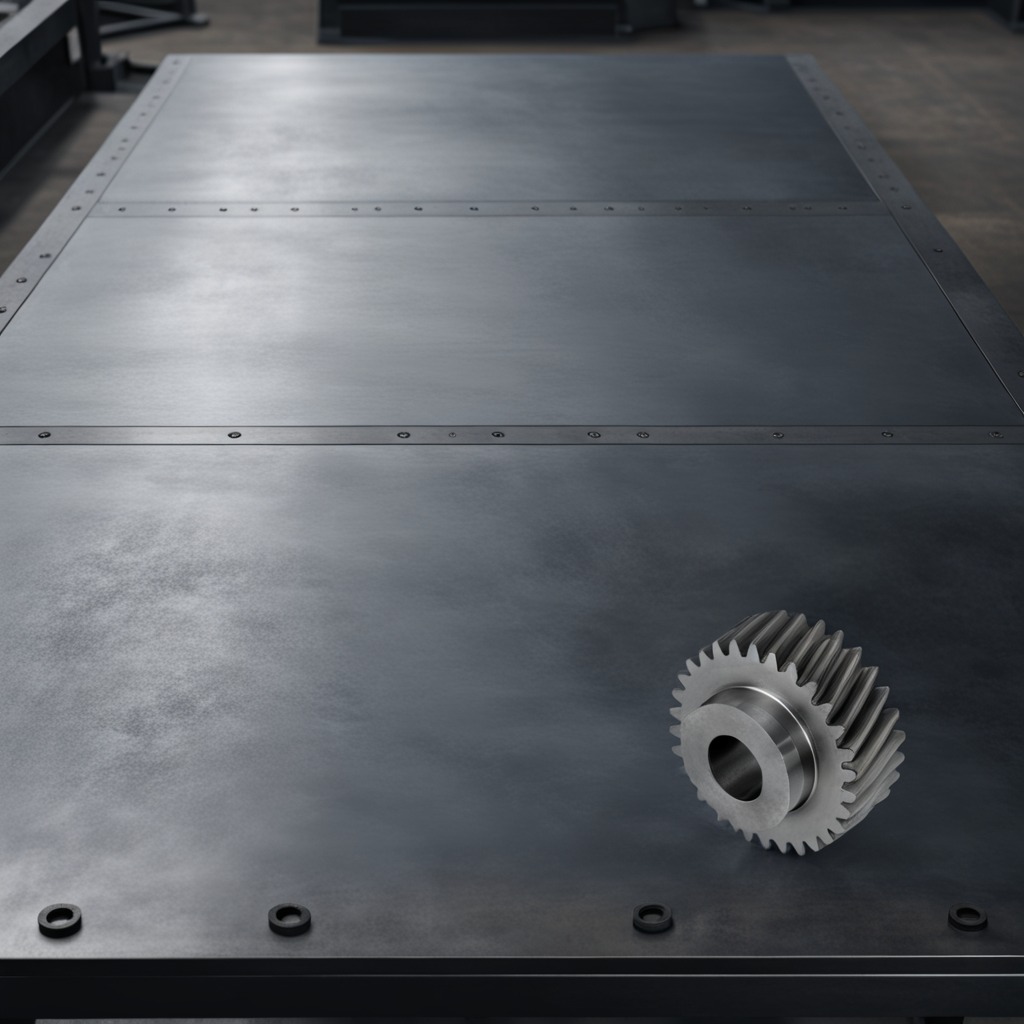
A steel gear with teeth is lying on the cold steel table in a mining workshop.